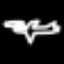
Label: airplane